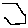
Label: hexagon